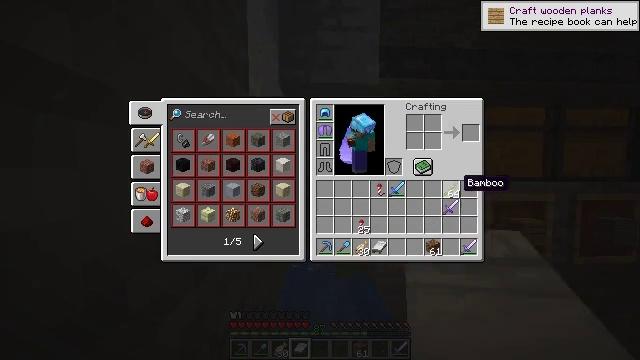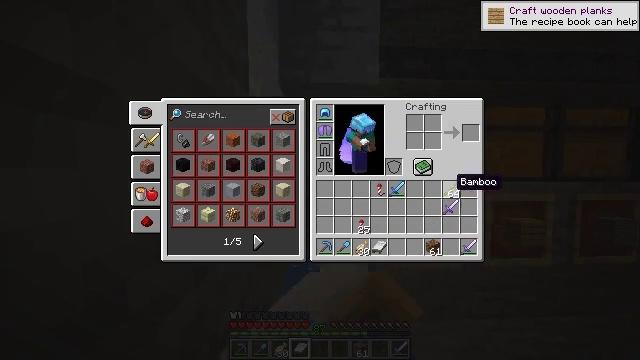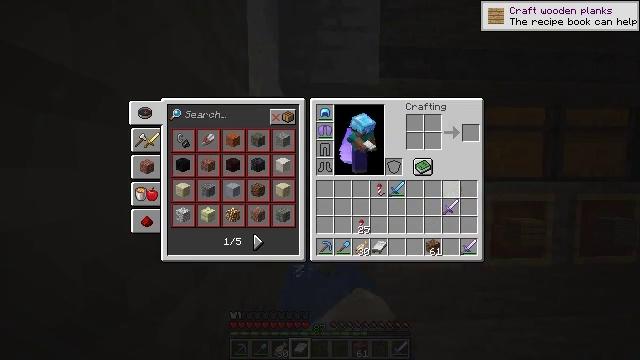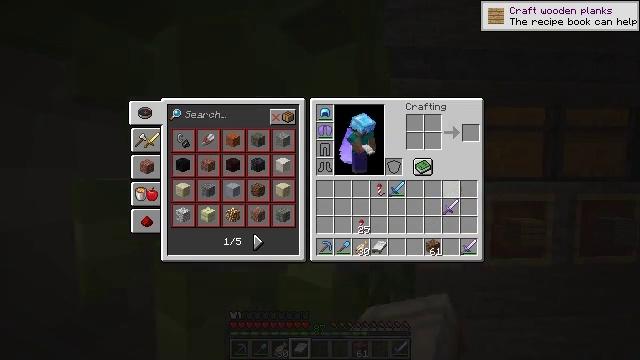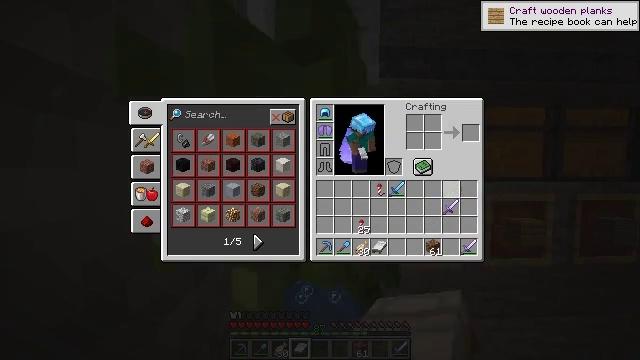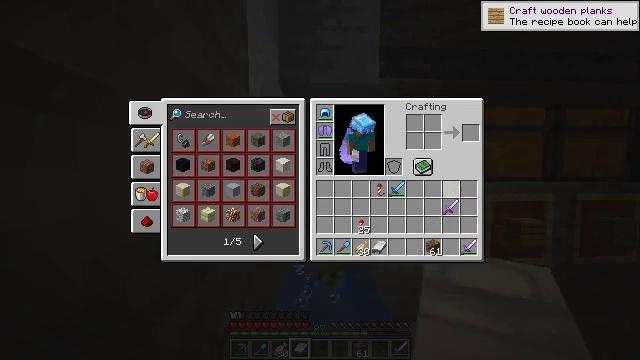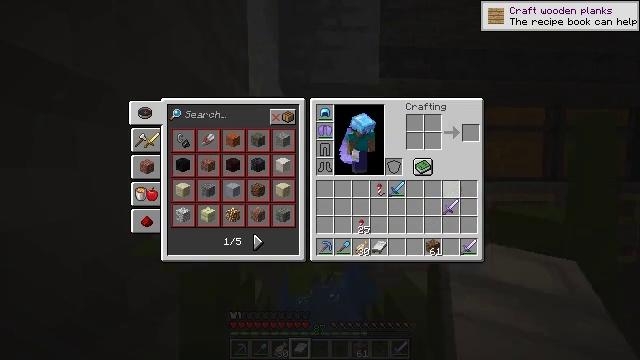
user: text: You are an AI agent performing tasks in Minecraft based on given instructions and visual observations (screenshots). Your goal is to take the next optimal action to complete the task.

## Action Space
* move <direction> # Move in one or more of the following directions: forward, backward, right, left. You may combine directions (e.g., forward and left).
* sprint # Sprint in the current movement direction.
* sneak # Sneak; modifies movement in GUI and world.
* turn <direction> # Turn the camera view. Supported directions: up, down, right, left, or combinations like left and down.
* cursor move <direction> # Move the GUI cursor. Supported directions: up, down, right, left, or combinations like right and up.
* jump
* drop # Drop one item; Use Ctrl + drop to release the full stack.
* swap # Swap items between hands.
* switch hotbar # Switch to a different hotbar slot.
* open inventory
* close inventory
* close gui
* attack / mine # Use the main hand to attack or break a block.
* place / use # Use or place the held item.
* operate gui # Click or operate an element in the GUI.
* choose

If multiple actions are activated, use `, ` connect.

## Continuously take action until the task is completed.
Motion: motion action
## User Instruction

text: Remove a bamboo from the inventory.
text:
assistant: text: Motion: sprint, cursor move left
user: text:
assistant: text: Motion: sprint, drop
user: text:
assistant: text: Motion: sprint, drop
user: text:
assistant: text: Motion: sprint, drop
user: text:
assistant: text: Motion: sprint
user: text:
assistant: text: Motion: sprint
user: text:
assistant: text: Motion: sprint